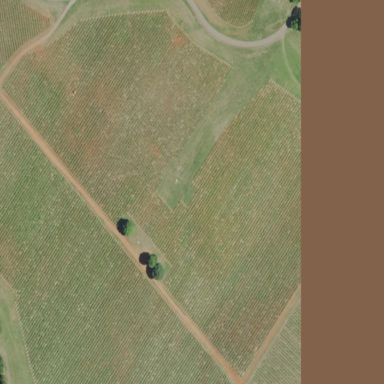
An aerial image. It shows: Vineyard where grapes are grown.